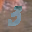
Label: 3